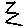
Label: zigzag